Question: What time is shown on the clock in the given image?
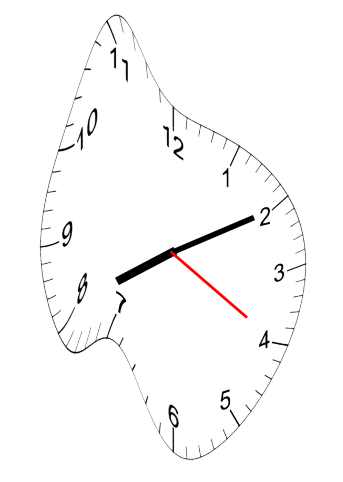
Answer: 08:10:20